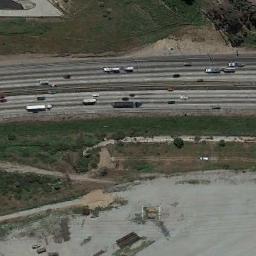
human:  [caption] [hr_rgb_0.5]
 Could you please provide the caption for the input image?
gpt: There was only one black car on the highway .

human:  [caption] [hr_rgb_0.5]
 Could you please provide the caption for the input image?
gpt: There are large lawns around the freeway and there are many cars on the freeway .

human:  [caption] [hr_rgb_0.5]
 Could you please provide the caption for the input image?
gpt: The freeway is between the bare land and grass .

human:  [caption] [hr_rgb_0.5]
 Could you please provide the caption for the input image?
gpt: A straight freeway and some small roads go through the lawn and on one side is an open area .

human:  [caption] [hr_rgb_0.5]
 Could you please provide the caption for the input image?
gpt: There are green lawns and some bare land beside the freeway .